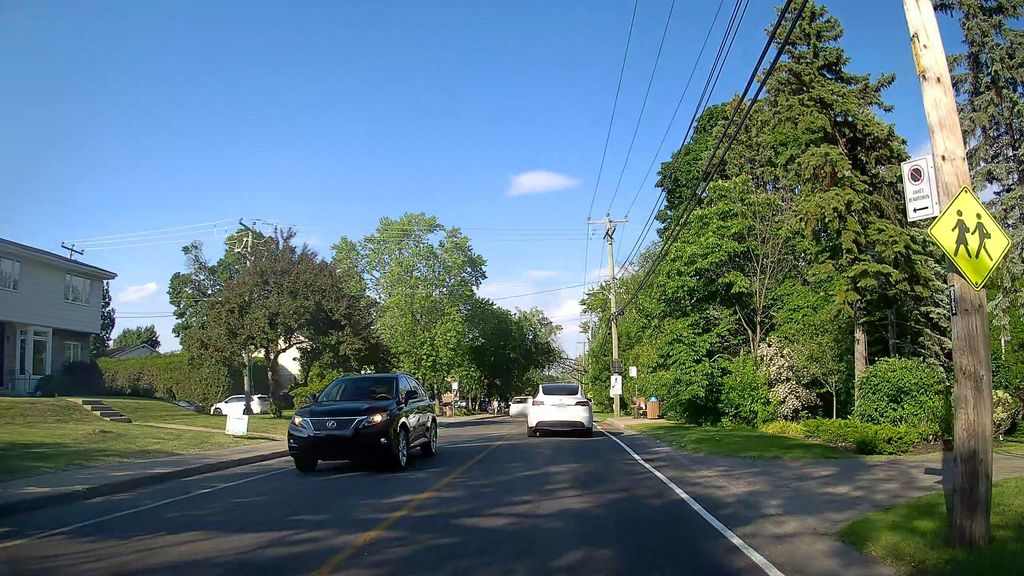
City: montreal